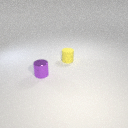
small purple metal cylinder to the left of small yellow rubber cylinder